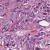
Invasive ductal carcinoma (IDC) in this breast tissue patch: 1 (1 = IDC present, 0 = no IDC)